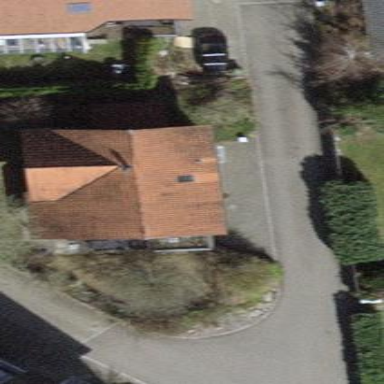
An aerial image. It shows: Detached building with gabled roof.